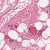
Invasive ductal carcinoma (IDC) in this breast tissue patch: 0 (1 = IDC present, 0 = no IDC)